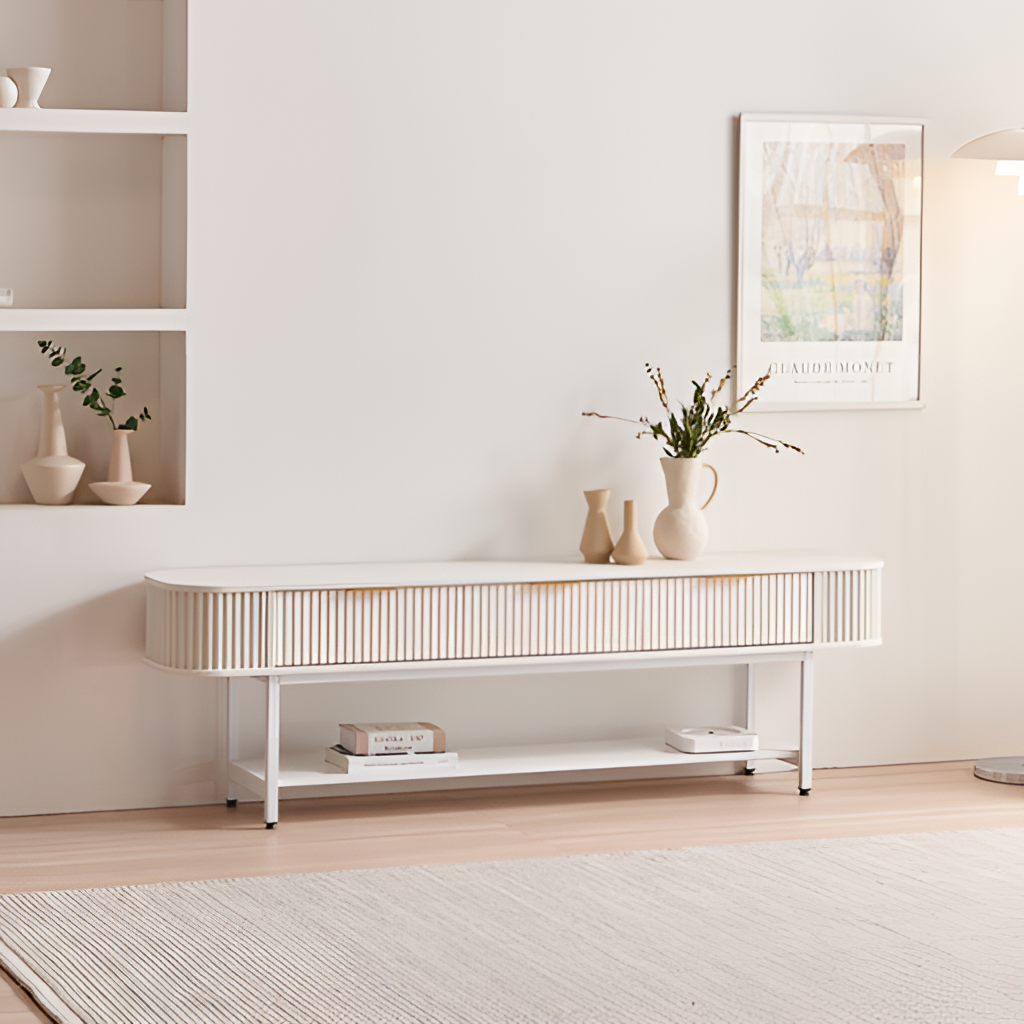
living room, wood console table, light wood flooring, with plank pattern, paint wallpaper, with solid pattern, minimalist